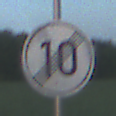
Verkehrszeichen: EndeGeschwindigkeit10
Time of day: SunriseSunset
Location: Outdoor (Nature)
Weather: PartlyCloudy
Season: NotSpecified
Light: Natural